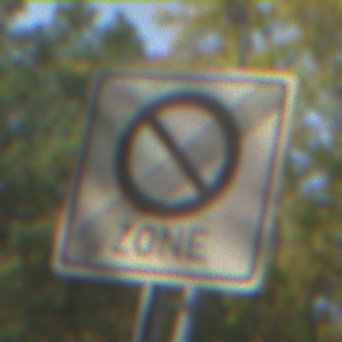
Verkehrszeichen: EndeEingeschraenktesHalteverbotZone
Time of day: MorningAfternoon
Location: Outdoor (Suburban)
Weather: Clear
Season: NotSpecified
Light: Natural